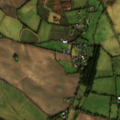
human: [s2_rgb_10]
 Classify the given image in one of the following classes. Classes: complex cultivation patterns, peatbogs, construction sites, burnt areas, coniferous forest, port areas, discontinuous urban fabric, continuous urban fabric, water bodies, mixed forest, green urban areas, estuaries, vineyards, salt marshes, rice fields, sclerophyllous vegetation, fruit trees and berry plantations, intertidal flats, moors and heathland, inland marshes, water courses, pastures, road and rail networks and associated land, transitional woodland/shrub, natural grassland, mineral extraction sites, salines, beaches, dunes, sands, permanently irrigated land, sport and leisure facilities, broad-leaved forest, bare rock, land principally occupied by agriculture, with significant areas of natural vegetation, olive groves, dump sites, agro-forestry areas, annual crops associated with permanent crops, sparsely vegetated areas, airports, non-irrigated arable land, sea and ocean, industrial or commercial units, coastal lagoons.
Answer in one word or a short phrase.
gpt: non-irrigated arable land, pastures